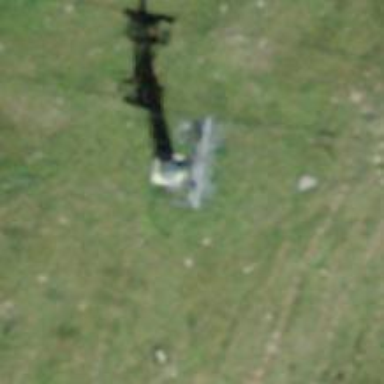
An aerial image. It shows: Pylon used for aerialway.